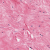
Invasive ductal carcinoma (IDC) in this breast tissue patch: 0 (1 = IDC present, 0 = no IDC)